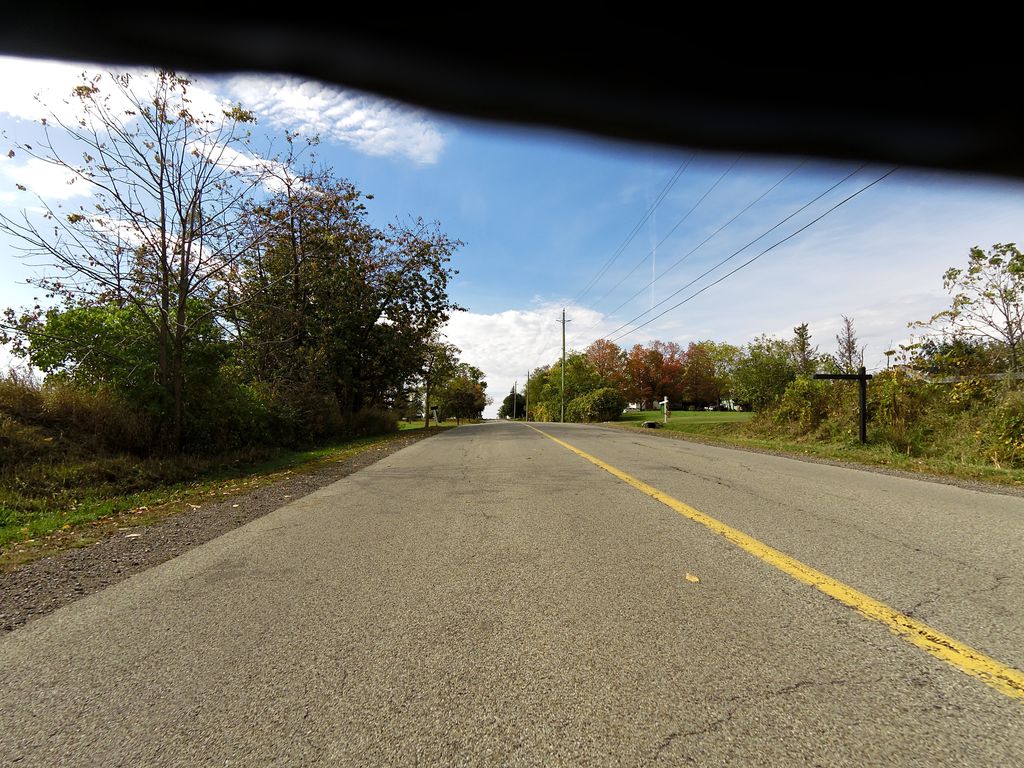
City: hamilton